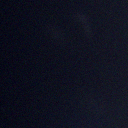
Screen state: off